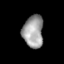
Tissue: skin
Cell type: Epithelial cells
Senescence score: 0.233
Nuclear area (px): 652
Mean DAPI intensity: 157.227